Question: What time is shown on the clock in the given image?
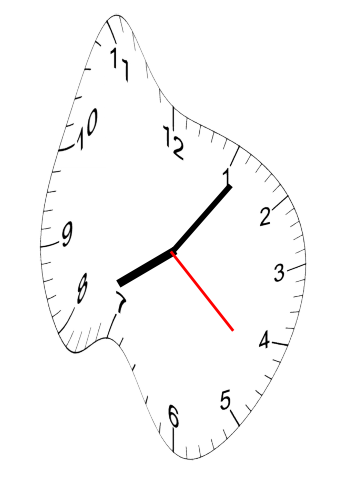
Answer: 08:06:22